Question: I started using React Native with Expo and I encountered my first problem. I want to change the color of the navigation bar on Android. Unfortunately, I can't figure out how to do that.

I tried to use <URL> but it prints out the following error:
> TypeError: TypeError: null is not an object (evaluating 'NavigationBarColor.changeNavigationBarColor')
'''
if (Platform.OS == 'android') {
changeNavigationBarColor('#f00', true);
}
'''
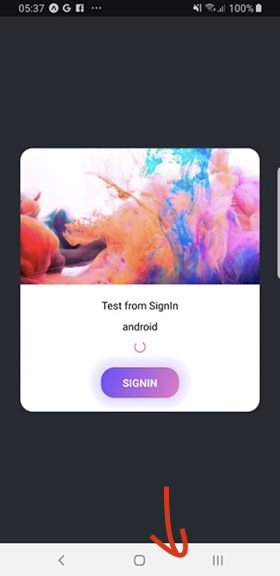
Answer: This functionality was merged into expo on Aug 9th.
You need to add these directives to app.json
'''
{
"androidNavigationBar": {
/*
Determines to show or hide bottom navigation bar.
"true" to show, "false" to hide.
If set to false, status bar will also be hide. As it's a general rule to hide both status bar and navigation bar on Android developer official docs.
*/
"visible": BOOLEAN,
/*
Configure the navigation bar icons to have light or dark color.
Valid values: "light-content", "dark-content".
*/
"barStyle": STRING,
/*
Configuration for android navigation bar.
6 character long hex color string, eg: "#000000"
*/
"backgroundColor": STRING
}
}
'''
Here's the pull request with more information <URL>